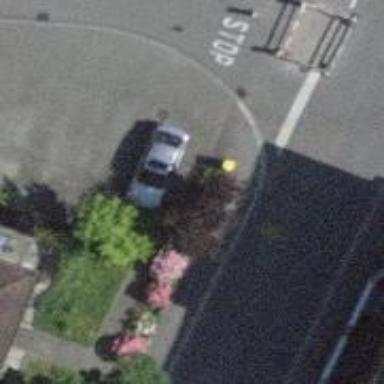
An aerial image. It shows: Post box.